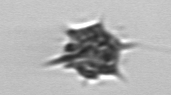
Label: Dictyocha